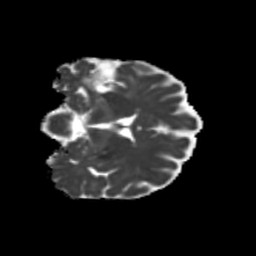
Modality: MD
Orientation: coronal
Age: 59
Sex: female
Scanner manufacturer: siemens
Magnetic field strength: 3 T
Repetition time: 5.25 s
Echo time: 0.08 s